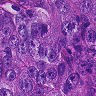
Metastatic tissue present: yes